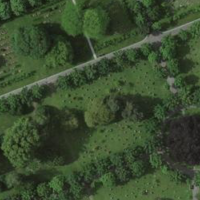
EUNIS habitat code: 53
Species observed at this site:
Certhia brachydactyla
Corvus corone
Dendrocopos major
Buteo buteo
Sylvia atricapilla
Spinus spinus
Phylloscopus collybita
Poecile palustris
Hippolais icterina
Larus michahellis
Erithacus rubecula
Pica pica
Phoenicurus ochruros
Sitta europaea
Garrulus glandarius
Phoenicurus phoenicurus
Moehringia trinervia
Picus viridis
Cyanistes caeruleus
Chloris chloris
Troglodytes troglodytes
Passer domesticus
Fringilla coelebs
Carduelis carduelis
Columba palumbus
Turdus merula
Fringilla montifringilla
Parus major
Milvus milvus
Regulus regulus
Motacilla alba